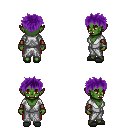
a pixel art fantasy rpg character, female body template, orc, green skin, white robe, red pants, purple bedhead hairstyle, cloth bracers, gray slippers, four views (front, back, left, right), 2x2 character sprite sheet, small pixel art, hard edges, no anti-aliasing